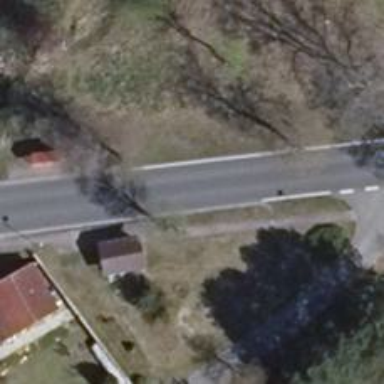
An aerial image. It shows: Secondary road with asphalt surface.